Question: Google Images has an option to filter images based on license.

Each image on my site has a details page, where I have the following link to denote the license:
'<a rel="license" href="http://creativecommons.org/licenses/by/4.0/deed.en_US" target="_blank">CC-BY</a>'
It's a modified version of the sample code from <URL>.
However, I see images that Google has indexed since I added this code do not appear when I select a license filter.
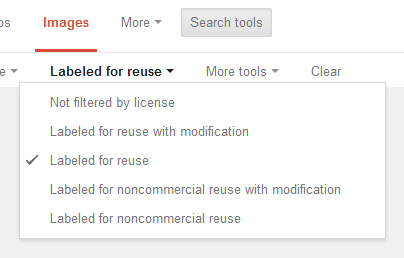
Answer: You need to wrap it around a div with an about attribute. Here's an example that Google provides:
'''
<div about="image.jpg">
<img src="image.jpg" alt="" />
<a rel="license" href="http://creativecommons.org/licenses/by-sa/3.0/">Creative Commons Attribution Share-Alike 3.0</a>
</div>
'''
So in your case:
'''
<div about="image.jpg">
<img src="image.jpg" alt="" />
<a rel="license" href="http://creativecommons.org/licenses/by/4.0/deed.en_US" target="_blank">CC-BY</a>
</div>
'''
Sources: <URL>